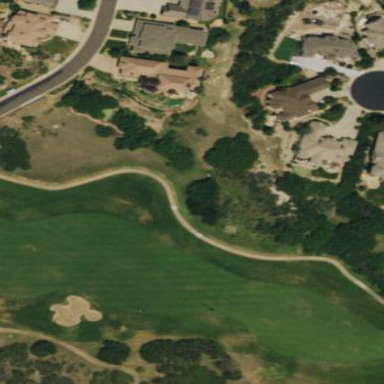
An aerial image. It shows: Area of rough grass used for golf.